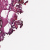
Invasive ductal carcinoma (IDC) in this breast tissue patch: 0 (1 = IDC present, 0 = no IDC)